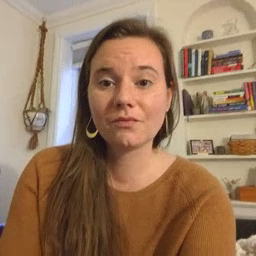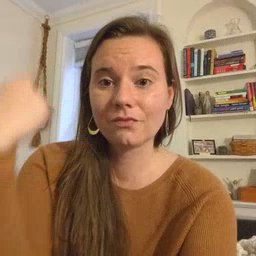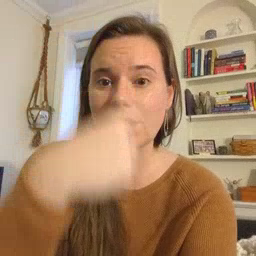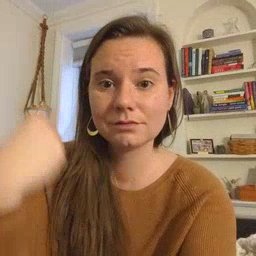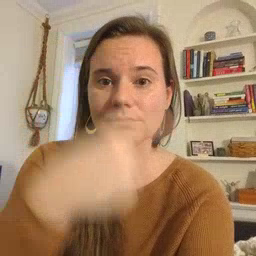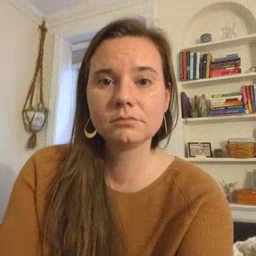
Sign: face